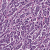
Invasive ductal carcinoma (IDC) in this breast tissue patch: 1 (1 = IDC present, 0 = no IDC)